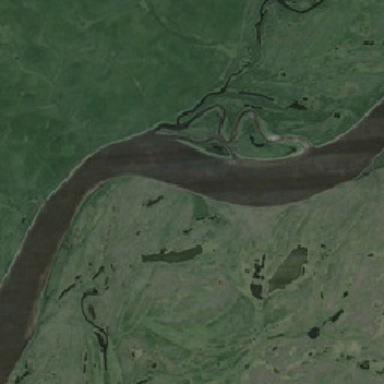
The river passes through the wheat fields .